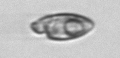
Label: Katodinium_or_Torodinium